Question: I have a text label and a link with 2 arrow button in which I need to implement a calendar widget.
I am currently using <URL> which come very handy for my other pages as well.
But they are text fields so I found no problems in implementing it.

But here I don't have a text input.
I have a label which need to be updated based on selected calendar date and on clicking the arrow the date need to be incremented and shown. Not sure how to trigger these event into the calendar using bootstrap-datepicker.
Tried to create a <URL> but not sure how to get the external library working.
Code:
'''
<div class="calendar-widget"> <a><span><i class="fa fa-caret-left fa-fw"></i></span></a>
<h3> Today, 17 Nov </h3>
<a class="click-pick"><span><i class="fa fa-calendar fa-fw"></i></span>
<input type="hidden" id="click-picker"/>
</a>
<a><span><i class="fa fa-caret-right fa-fw"></i></span></a>
</div>
'''
Script:
'''
$(".click-pick").datepicker({
autoclose: true,
todayHighlight: true
});
$(".click-pick").click(function () {
$(".click-pick").datepicker('show');
});
'''
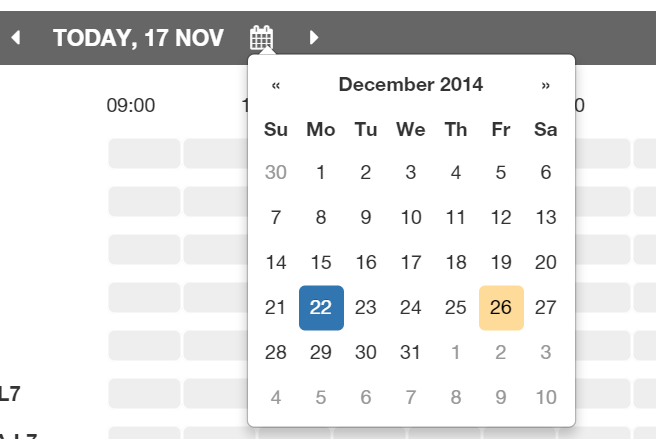
Answer: The bootstrap-datepicker library which you are using can be triggered on any element, not necessarily a text 'input' or a 'form-group'. However, it will not be able to update the date because there is no 'input' target. You will have to hook into its relevant 'method' calls and 'event's which this component exposes.
In short, you will have to use:
1. .datepicker().on('changeDate', <callback>); : for hooking its date change event, and
2. .datepicker("setDate", <Date>); : to set its date depending on your left-right arrows.
You will also need to get the selected date from the 'datepicker' component using its 'changeDate' event handler parameter. The 'changeDate' event handler function receives a parameter called 'e', from which you can extract the selected date.
As per the documentation here: <URL>
'''
$('.datepicker').datepicker()
.on(picker_event, function(e){
# 'e' here contains the extra attributes
});
'''
Of particular interest to us are:
1. e.date: returns the selected date
2. e.format([idx], [format]): returns the selected date in a particular format. We don't need idx because we have only one datepicker. format specifies the format in which to return the date. We can omit this as well because if absent, the format set on the datepicker will be used.
Hope that helps you understand better.
<URL>
:
'''
var curDate = new Date(); // Global or Namespace scoped variable to hold current date
$('#calIcon').datepicker({ // Initialize the datepicker with your options
format: "dd-M-yyyy",
weekStart: 1,
todayBtn: "linked",
autoclose: true,
todayHighlight: true
}).on('changeDate', dateChanged); // Hook the changeDate event to fire "dateChanged"
function dateChanged(e) { // The handler for changeDate event
$("#dtLabel").text(e.format()); // get the selected date in specified format
curDate = e.date; // cache the selected date in the global variable
}
$("#calIcon").datepicker("setDate", new Date()); // Seed the datepicker with today
$(".glyphicon-chevron-left").on("click", function() { // on click of left arrow
curDate.setDate(curDate.getDate() - 1); // decrement current date by 1
$("#calIcon").datepicker("setDate", curDate); // set datepicker to new date
});
$(".glyphicon-chevron-right").on("click", function() { // on click of right arrow
curDate.setDate(curDate.getDate() + 1); // increment current date by 1
$("#calIcon").datepicker("setDate", curDate); // set datepicker to new date
});
'''
'''
.nav {
background-color: #ccc;
padding: 8px;
-webkit-user-select: none;
user-select: none;
}
.nav span, .nav label { margin-right: 8px; }
#calIcon, .glyphicon-chevron-left, .glyphicon-chevron-right {
padding: 4px;
cursor: pointer;
}
#calIcon:hover, .glyphicon-chevron-left:hover, .glyphicon-chevron-right:hover {
background-color: #eee;
}
'''
'''
<script src="https://ajax.googleapis.com/ajax/libs/jquery/2.1.1/jquery.min.js"></script>
<link href="https://maxcdn.bootstrapcdn.com/bootstrap/3.3.1/css/bootstrap.min.css" rel="stylesheet"/>
<link href="http://eternicode.github.io/bootstrap-datepicker/bootstrap-datepicker/css/datepicker3.css" rel="stylesheet"/>
<script src="https://maxcdn.bootstrapcdn.com/bootstrap/3.3.1/js/bootstrap.min.js"></script>
<script src="http://eternicode.github.io/bootstrap-datepicker/bootstrap-datepicker/js/bootstrap-datepicker.js"></script>
<div class="row nav">
<div class="col-xs-12">
<span class="glyphicon glyphicon-chevron-left"></span>
<label id="dtLabel">Today</label>
<span id="calIcon" class="glyphicon glyphicon-calendar"></span>
<span class="glyphicon glyphicon-chevron-right"></span>
</div>
</div>
'''